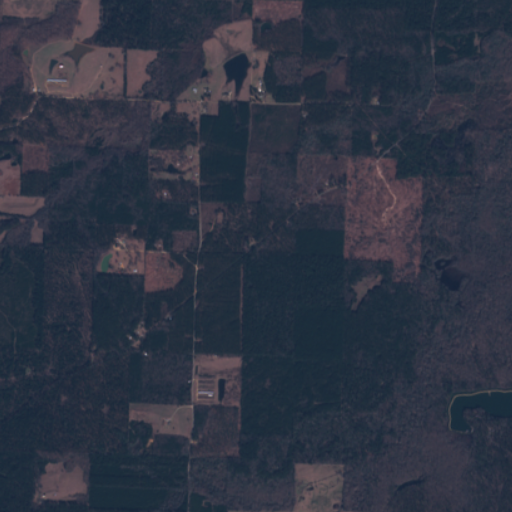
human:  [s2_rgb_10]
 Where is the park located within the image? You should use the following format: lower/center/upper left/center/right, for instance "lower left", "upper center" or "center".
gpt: The park is located in the center of the image.
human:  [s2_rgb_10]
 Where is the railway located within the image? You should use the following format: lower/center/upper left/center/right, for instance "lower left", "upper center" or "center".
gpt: The railway is located in the upper of the image.
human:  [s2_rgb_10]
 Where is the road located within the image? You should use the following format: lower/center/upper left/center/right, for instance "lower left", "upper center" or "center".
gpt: There is no road in the image.